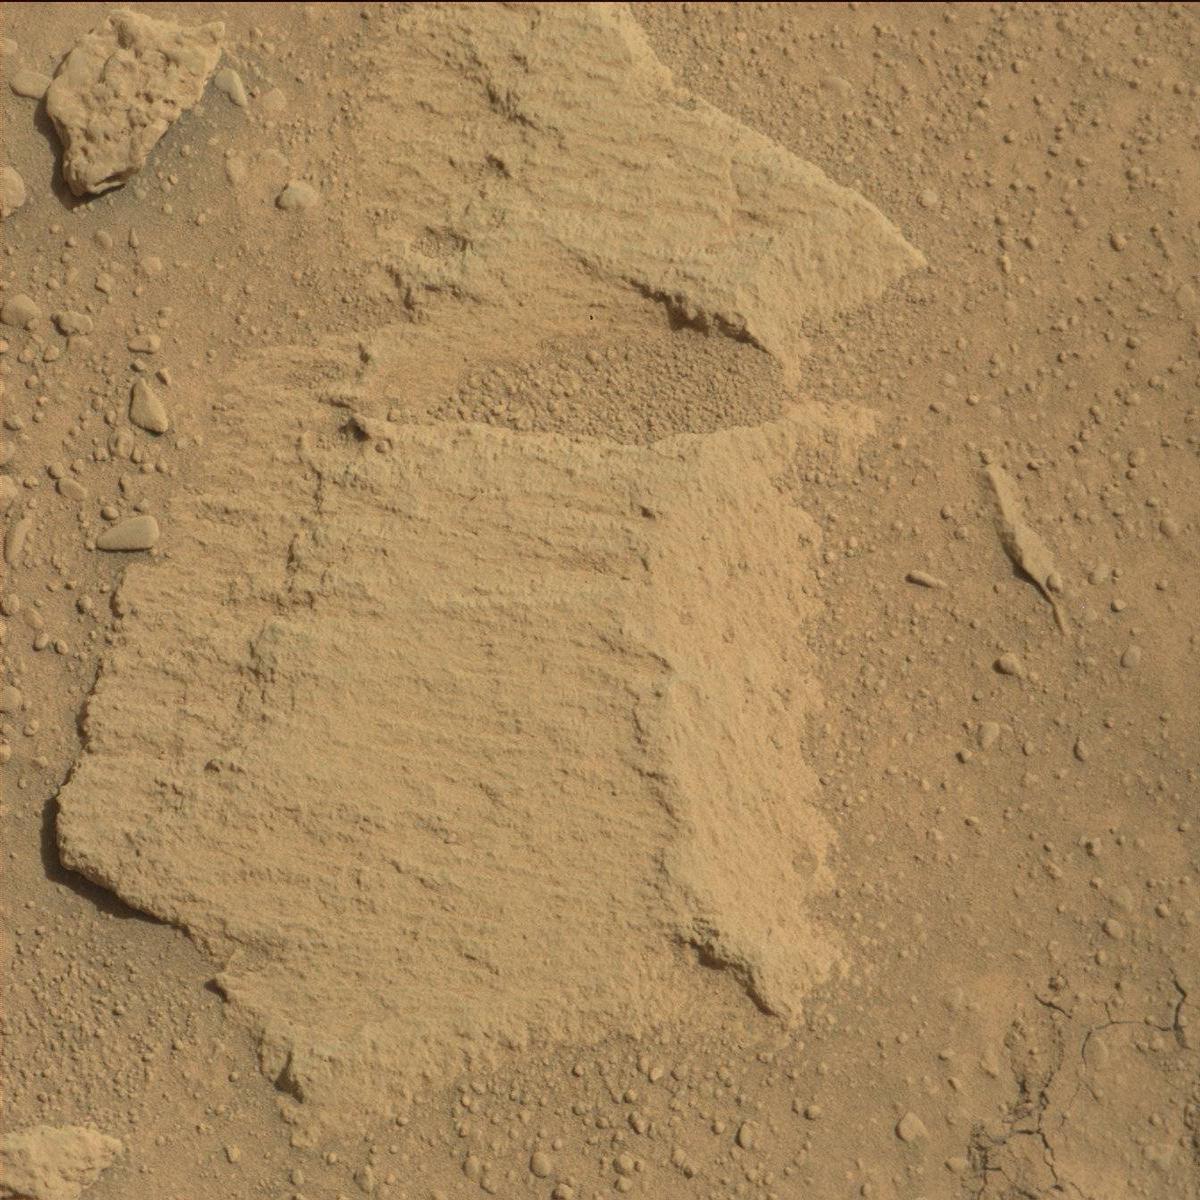
Terrain classes present: Bedrock, Sand / Soil